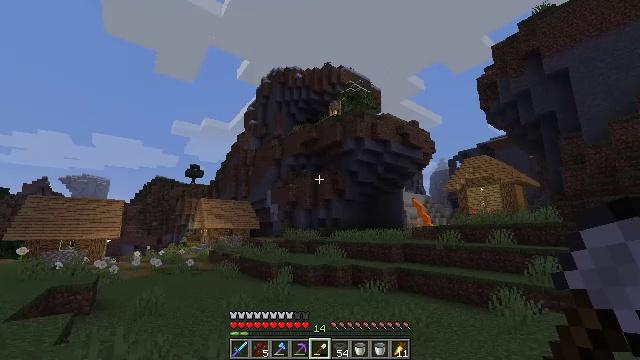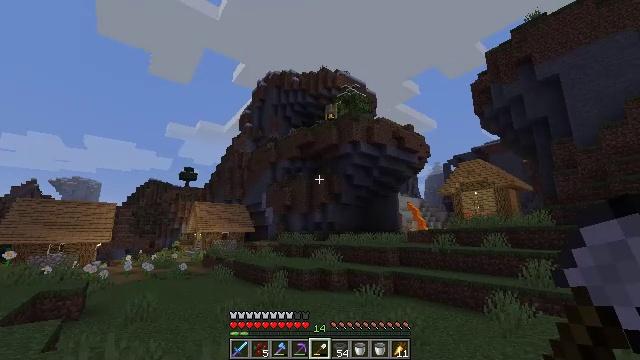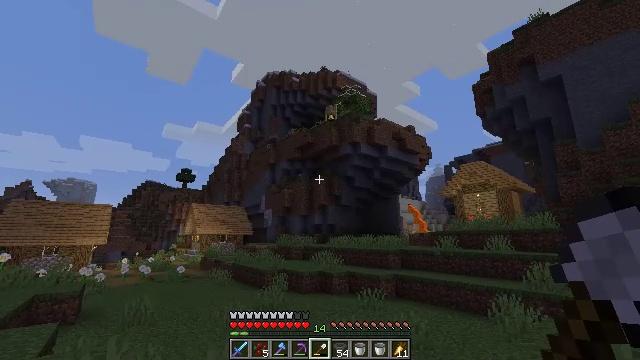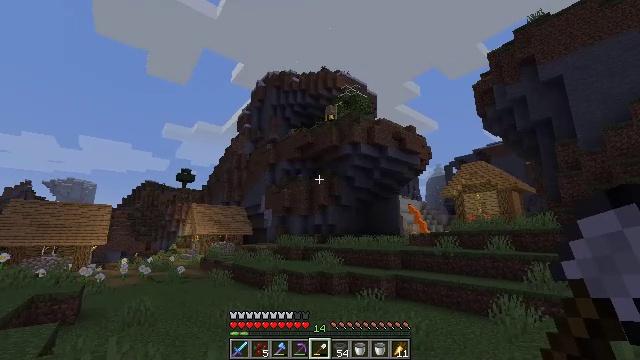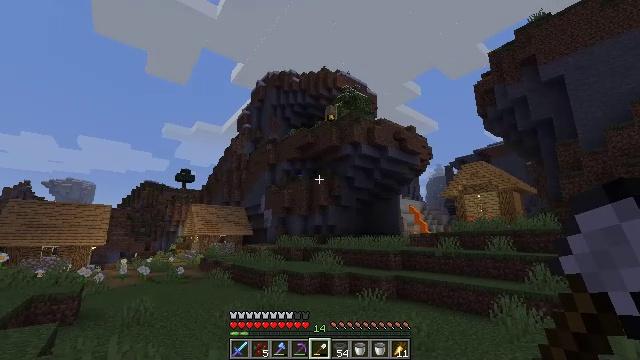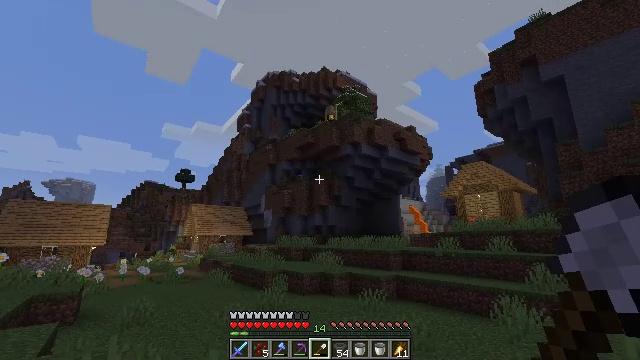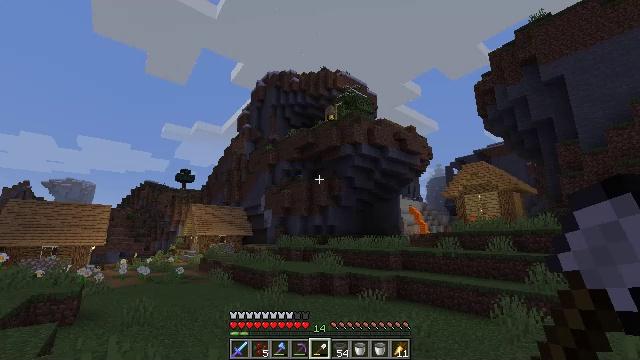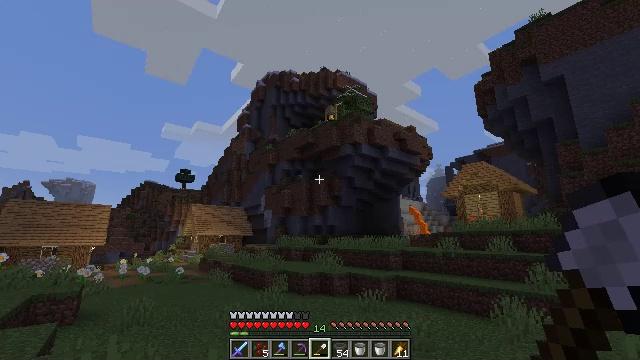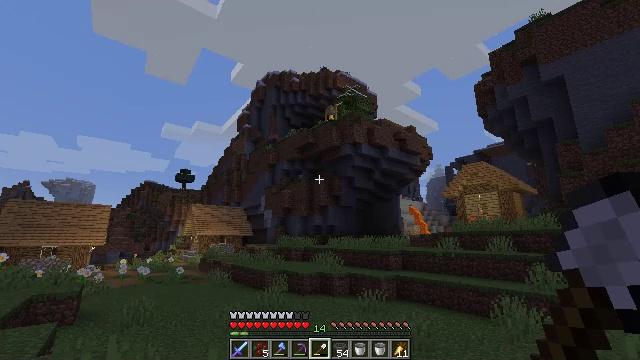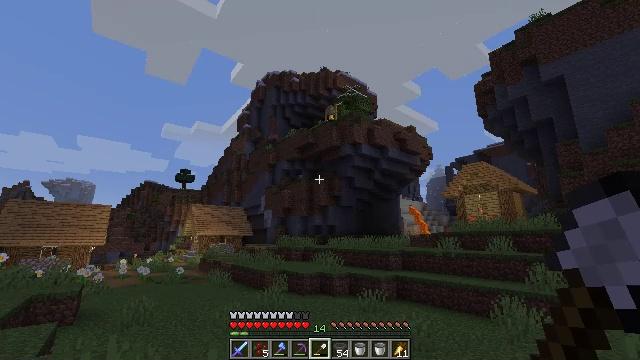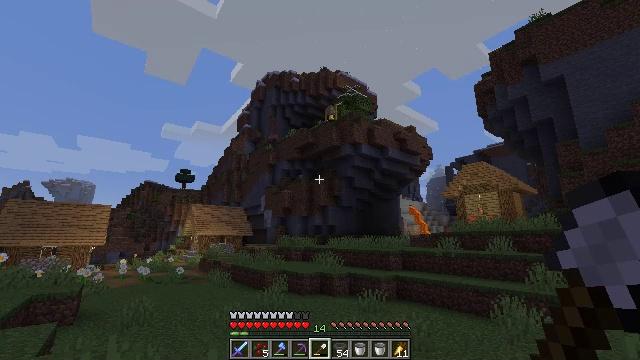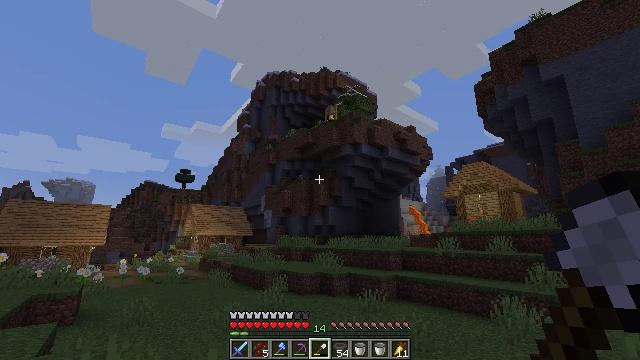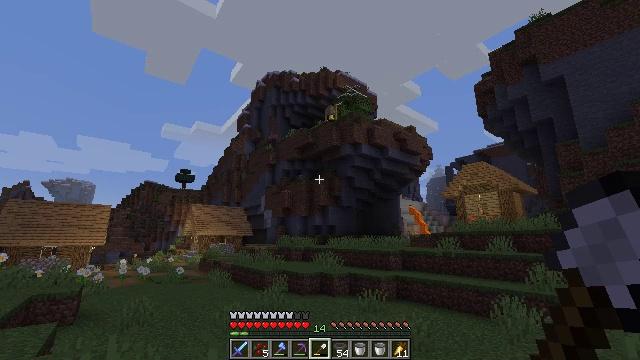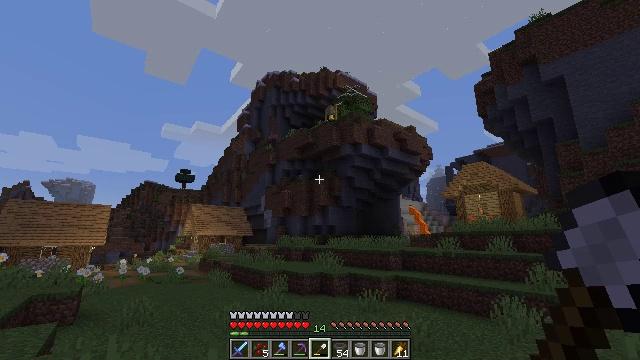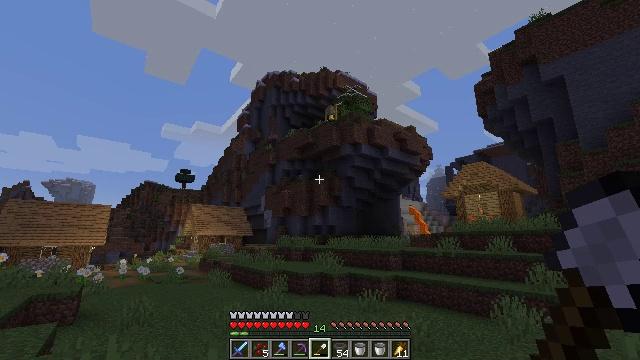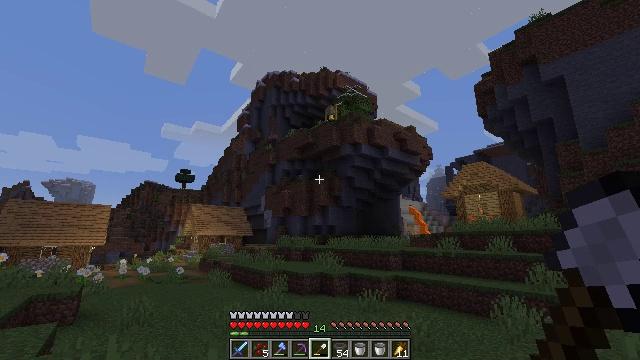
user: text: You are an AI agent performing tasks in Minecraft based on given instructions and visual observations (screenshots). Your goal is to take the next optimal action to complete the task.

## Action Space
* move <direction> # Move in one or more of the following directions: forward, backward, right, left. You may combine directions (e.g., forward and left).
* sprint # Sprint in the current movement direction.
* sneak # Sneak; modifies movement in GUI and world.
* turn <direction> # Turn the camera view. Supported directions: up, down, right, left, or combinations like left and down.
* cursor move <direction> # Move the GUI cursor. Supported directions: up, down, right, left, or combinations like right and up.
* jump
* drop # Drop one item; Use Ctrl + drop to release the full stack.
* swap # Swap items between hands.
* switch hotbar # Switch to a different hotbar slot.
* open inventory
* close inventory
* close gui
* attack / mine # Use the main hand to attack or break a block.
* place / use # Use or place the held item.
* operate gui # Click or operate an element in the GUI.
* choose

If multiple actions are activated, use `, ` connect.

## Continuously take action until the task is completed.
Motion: motion action
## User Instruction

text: Collect the oak door by breaking it.
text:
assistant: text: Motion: turn right
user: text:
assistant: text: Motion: no_op
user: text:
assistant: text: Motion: no_op
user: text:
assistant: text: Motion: no_op
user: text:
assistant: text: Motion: no_op
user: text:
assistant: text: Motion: no_op
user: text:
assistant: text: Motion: no_op
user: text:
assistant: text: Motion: no_op
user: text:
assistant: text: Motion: no_op
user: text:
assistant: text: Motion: no_op
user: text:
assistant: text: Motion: no_op
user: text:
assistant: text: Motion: no_op
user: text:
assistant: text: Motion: no_op
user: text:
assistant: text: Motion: no_op
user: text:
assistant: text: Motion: no_op
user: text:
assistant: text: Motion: turn left
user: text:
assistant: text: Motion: turn left and down
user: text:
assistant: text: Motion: turn left and down
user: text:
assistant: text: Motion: turn left and down
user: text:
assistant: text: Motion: turn left and down
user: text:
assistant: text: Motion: no_op
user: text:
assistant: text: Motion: no_op
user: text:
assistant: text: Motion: no_op
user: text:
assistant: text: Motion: no_op
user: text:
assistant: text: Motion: no_op
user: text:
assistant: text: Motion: turn right
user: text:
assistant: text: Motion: turn right
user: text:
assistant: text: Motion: no_op
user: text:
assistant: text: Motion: no_op
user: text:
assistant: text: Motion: no_op